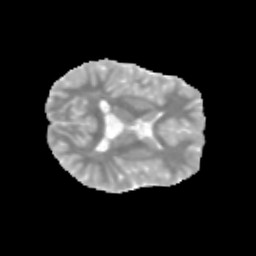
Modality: MD
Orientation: axial
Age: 12
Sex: male
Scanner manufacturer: siemens
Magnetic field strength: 3 T
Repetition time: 3.8 s
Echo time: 0.07 s